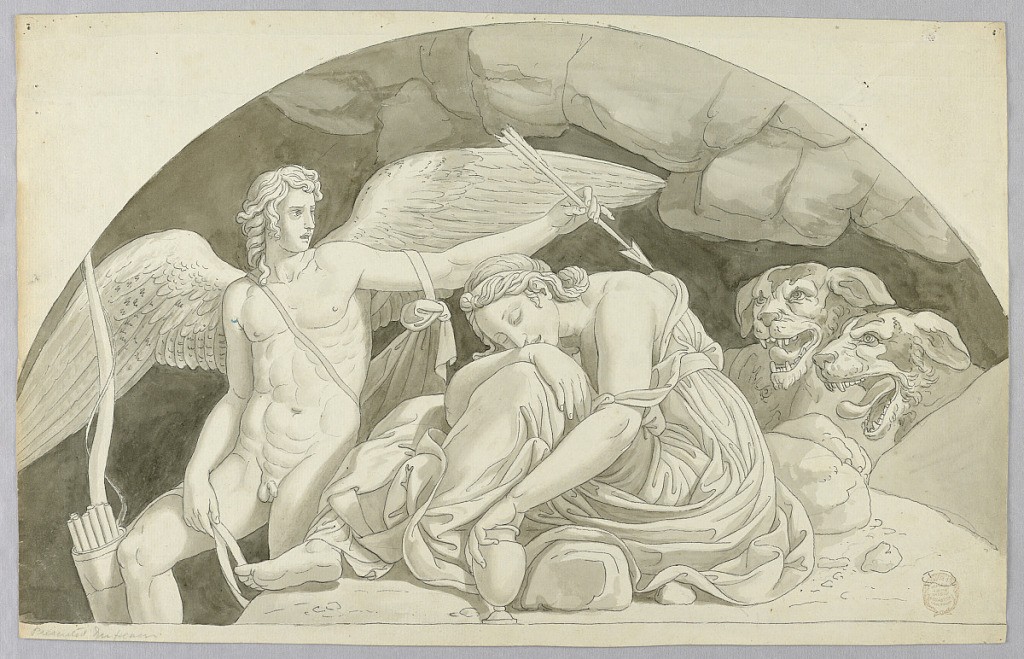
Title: Cupid Awakens Psyche Overcome by the Content of the Vase Filled by Proserpine
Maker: Johann August Nahl The Younger, German, 1752 - 1825
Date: ca. 1781
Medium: Lead pencil, pen and dark ink, brush and black gray watercolor on paper
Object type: Drawing
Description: Drawing after a fresco devised by Giulio Romano in the Palazzo del Te in Manuta. The entrace to Hades is in the background. The lower and part of the upper framing of the lunette are indicated.